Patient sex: F
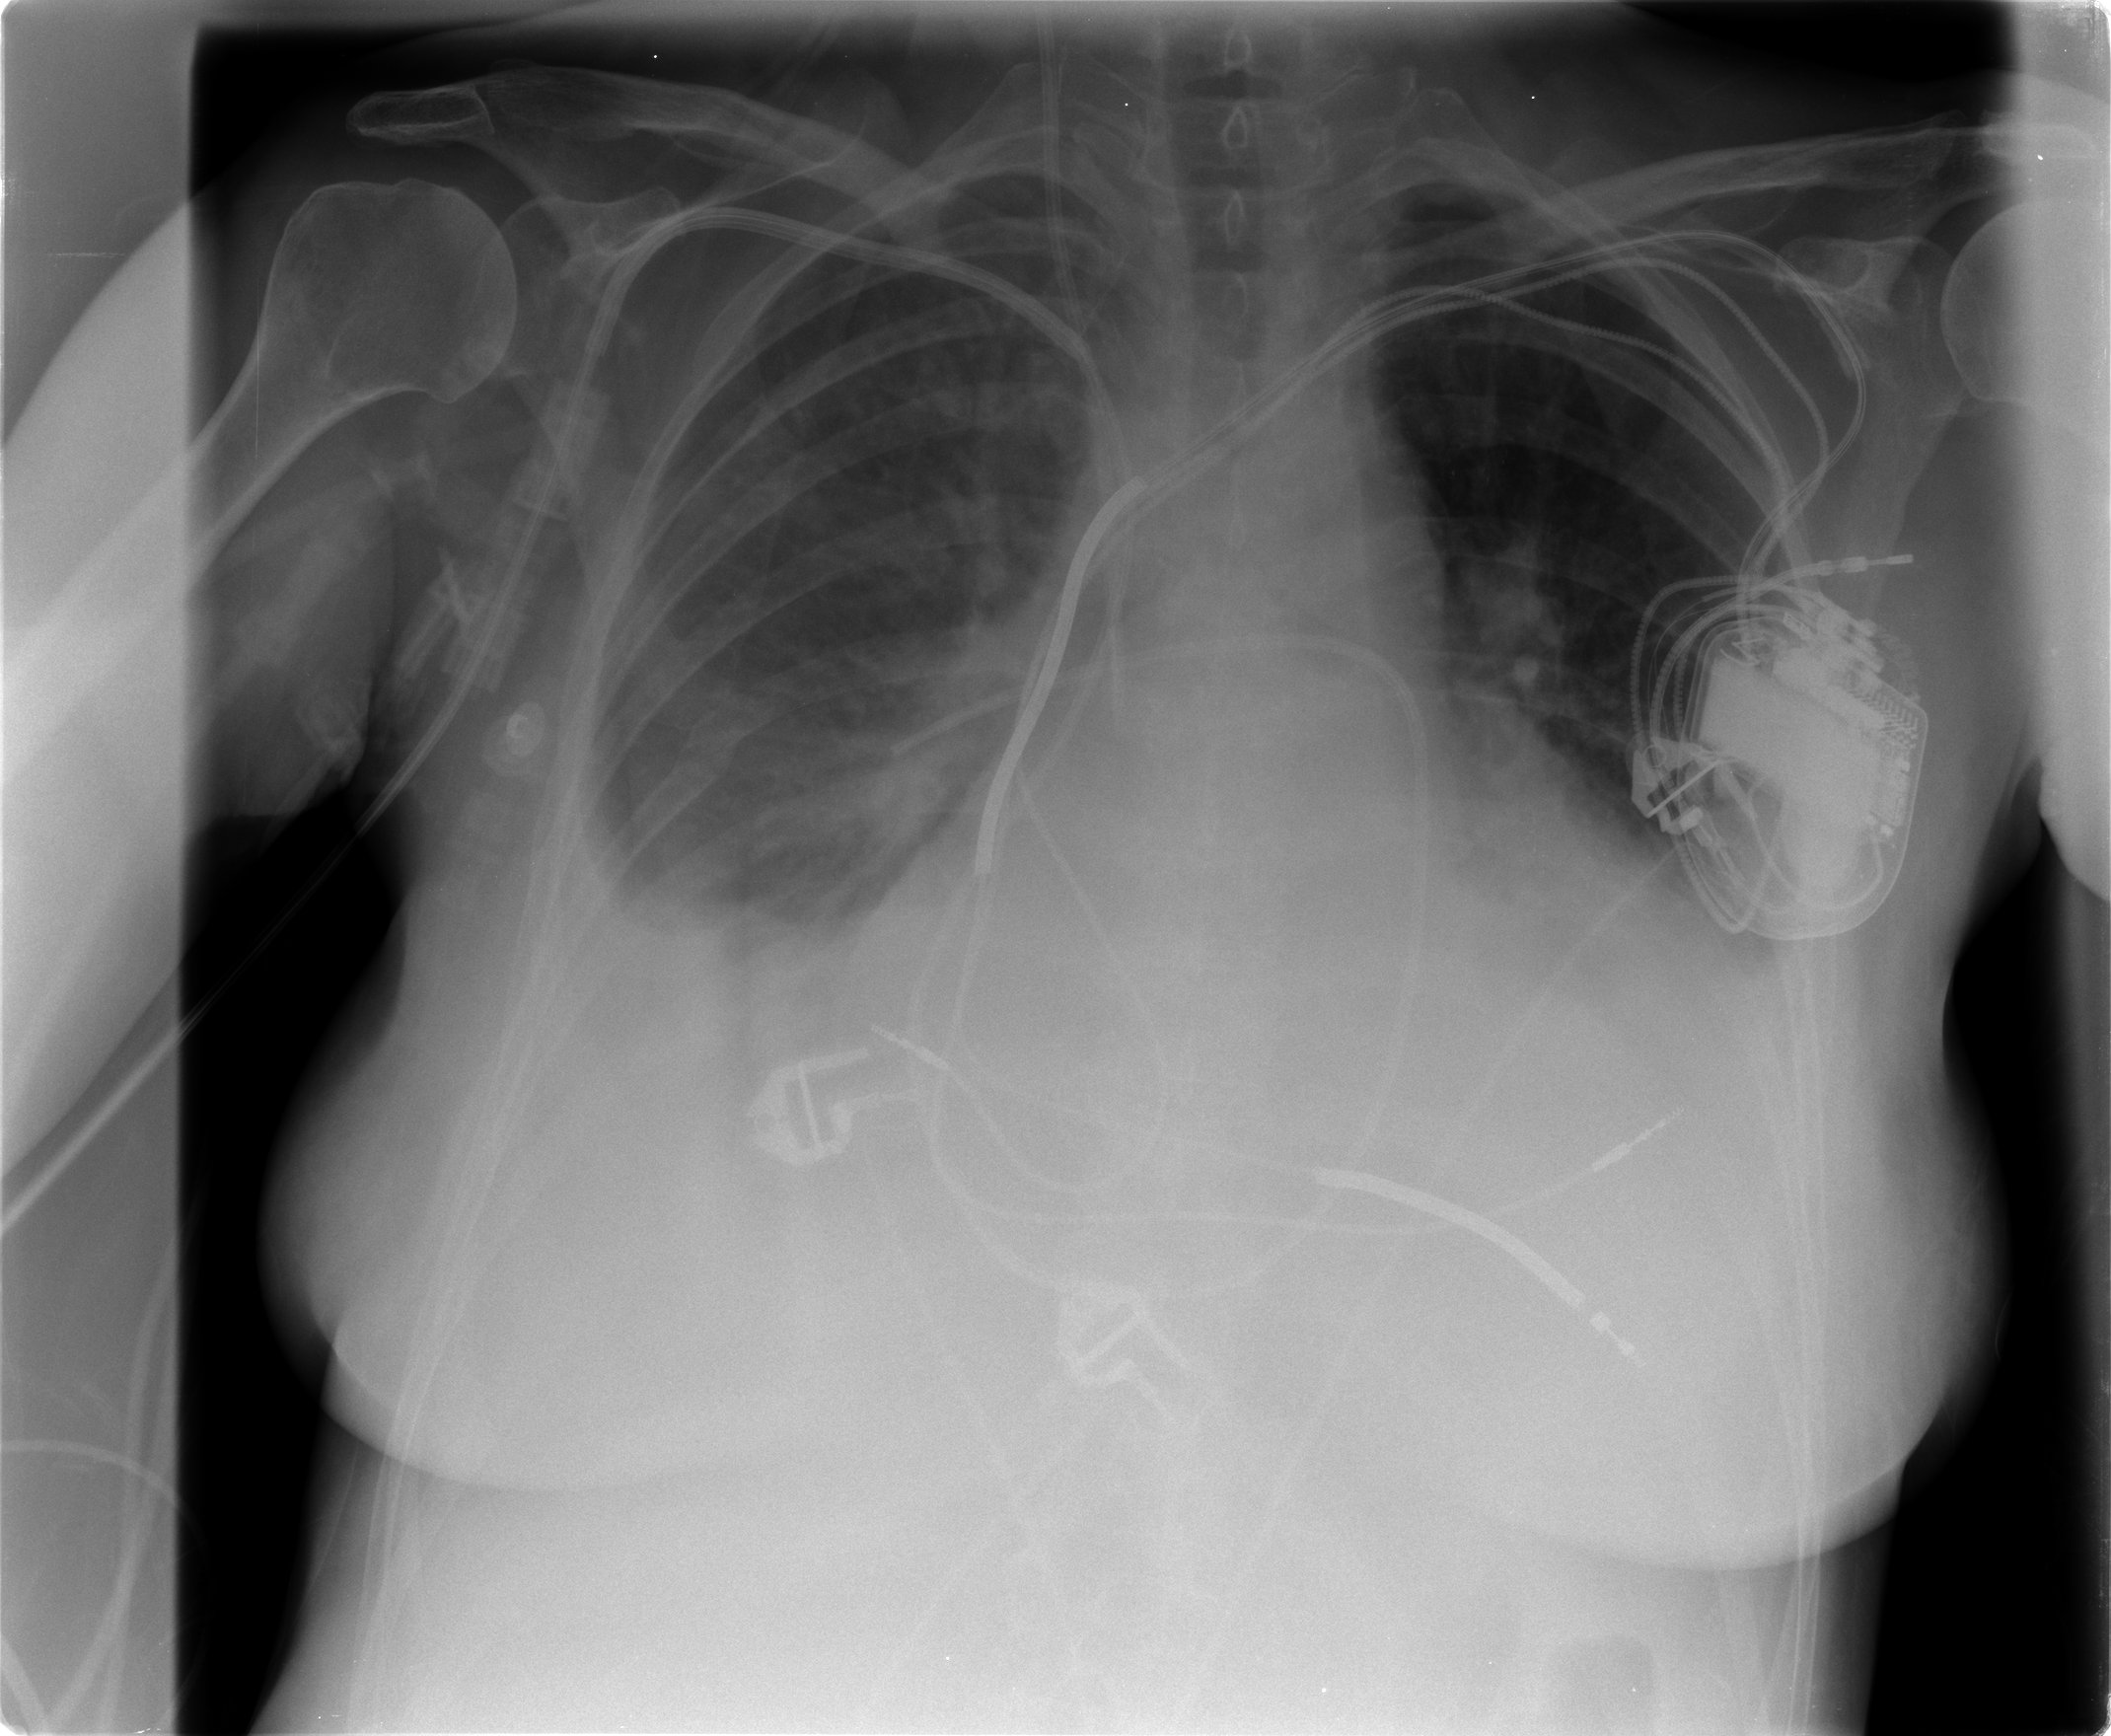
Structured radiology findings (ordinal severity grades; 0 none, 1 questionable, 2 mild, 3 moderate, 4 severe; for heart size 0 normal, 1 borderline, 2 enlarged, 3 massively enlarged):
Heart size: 2
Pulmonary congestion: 1
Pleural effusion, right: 3
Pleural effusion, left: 2
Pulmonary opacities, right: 0
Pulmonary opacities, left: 0
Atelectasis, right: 2
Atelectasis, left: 2